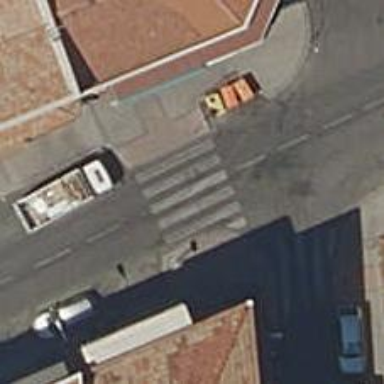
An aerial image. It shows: Unmarked crossing on the road.